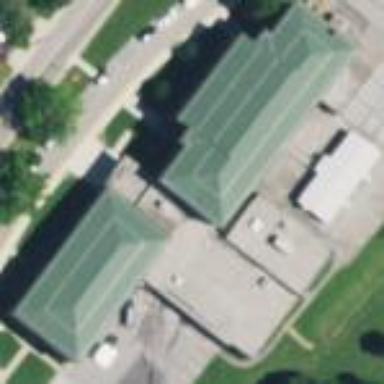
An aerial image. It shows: School building.